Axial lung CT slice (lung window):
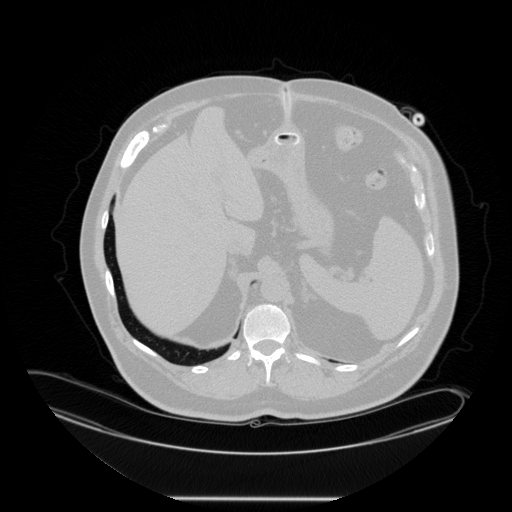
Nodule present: no